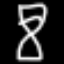
Label: hourglass